Interaction volume radius: 5 \u00c5
Interaction volume height: 10 \u00c5
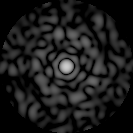
Disorder parameter: 0.8697